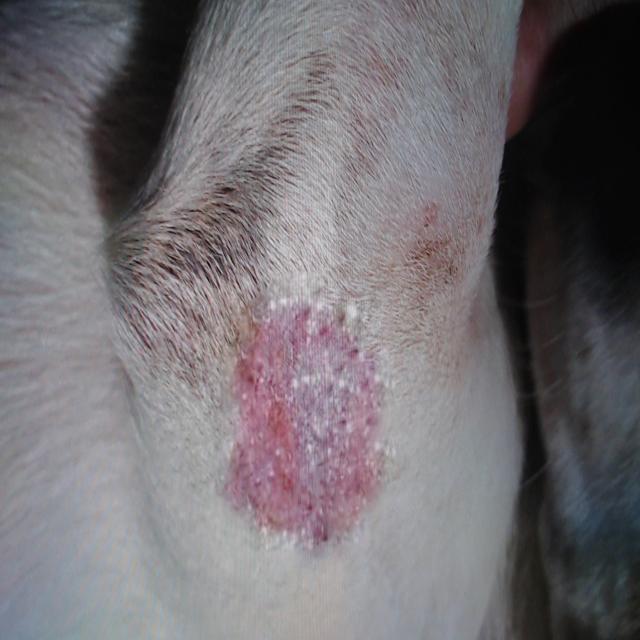
Canine ringworm (Dermatophytosis) — fungal infection caused by Microsporum or Trichophyton. Presents with circular alopecia, scaling, crusting, and broken hairs.